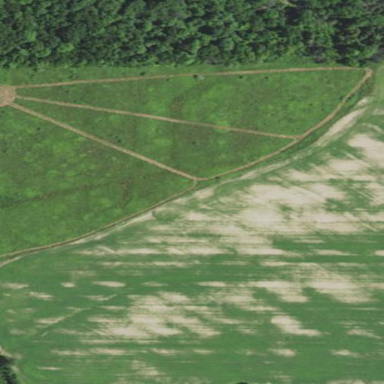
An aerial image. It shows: Area covered with grass.